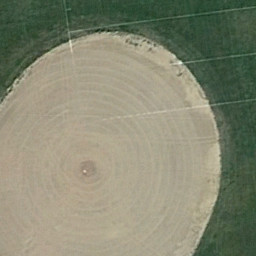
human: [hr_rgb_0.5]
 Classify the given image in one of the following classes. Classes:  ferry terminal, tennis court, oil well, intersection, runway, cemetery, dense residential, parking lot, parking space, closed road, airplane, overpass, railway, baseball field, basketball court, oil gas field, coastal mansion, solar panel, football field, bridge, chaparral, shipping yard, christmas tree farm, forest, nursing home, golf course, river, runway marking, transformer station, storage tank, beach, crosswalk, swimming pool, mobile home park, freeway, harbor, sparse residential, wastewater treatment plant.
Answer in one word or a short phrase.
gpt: baseball field